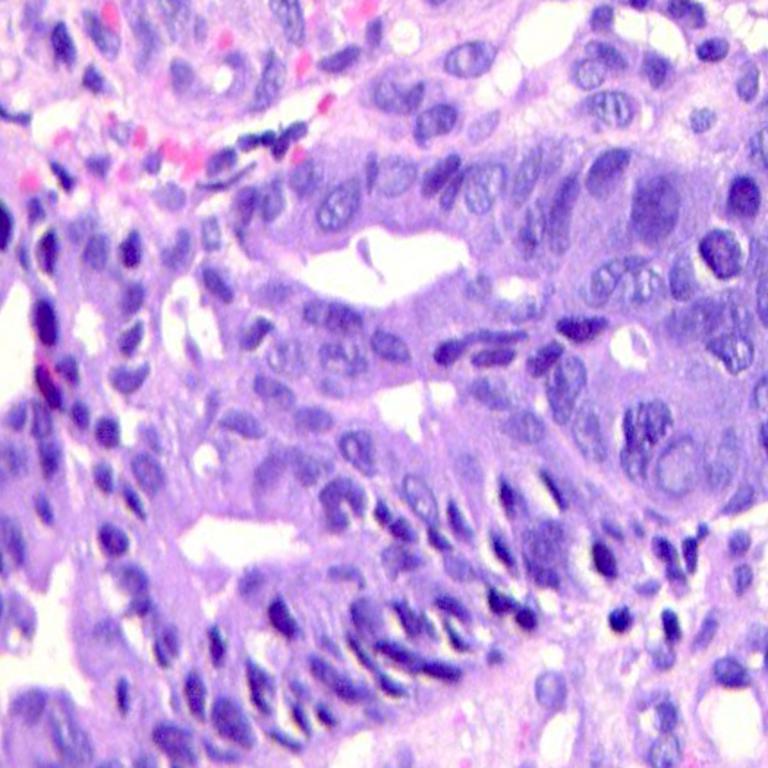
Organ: colon
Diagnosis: adenocarcinomas